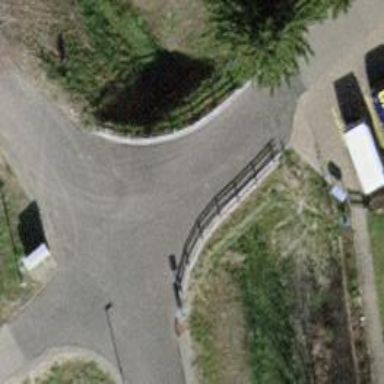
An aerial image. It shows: Residential road with asphalt surface that includes bridge. There is no sidewalk on the bridge.